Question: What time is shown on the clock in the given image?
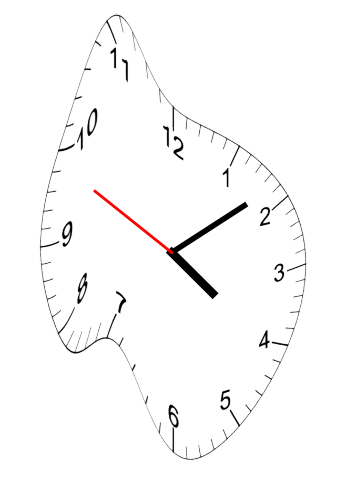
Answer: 04:08:49